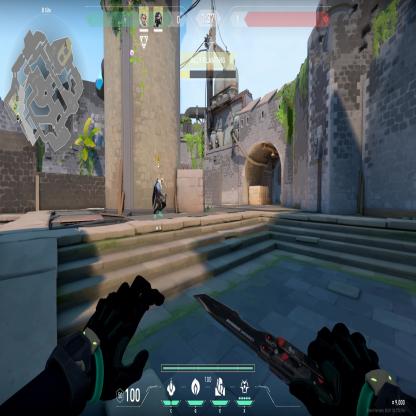
Label: teammate